Question: I'm using Devexpress charts for winforms. I'm using the SwiftPlotSeriesView for preformance, but since the hittesting is off for that type I can't get the clicked point on the chart. That's why i whould like to get the text value from the crosshair label so that i know where in my series the user clicked. I nope my explanations is good enough :)

Any help?
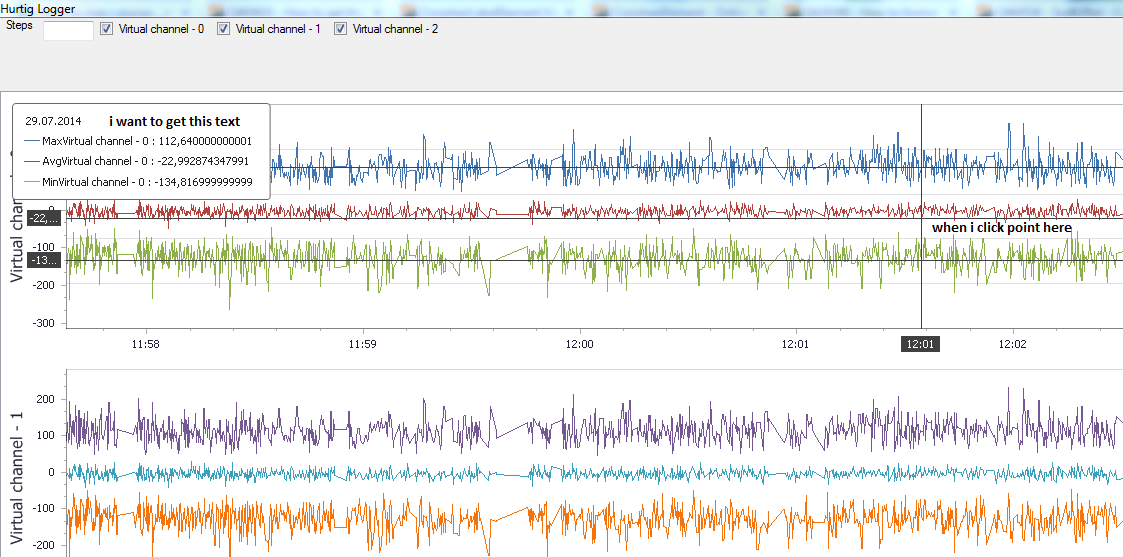
Answer: After hours of work we concluded that this is not possible in Devexpress SwiftPlotSeries.